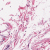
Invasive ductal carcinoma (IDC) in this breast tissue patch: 0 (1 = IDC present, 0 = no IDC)